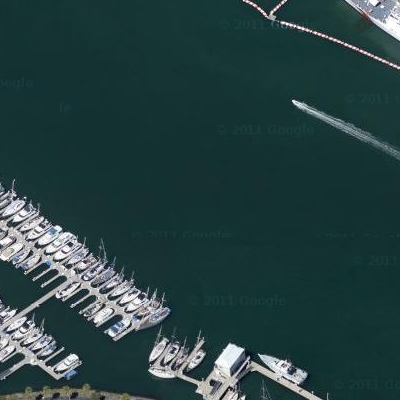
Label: dRiverLake